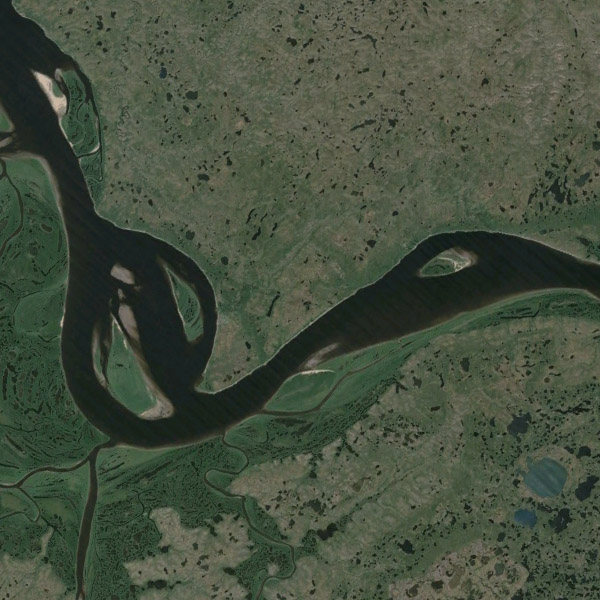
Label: River